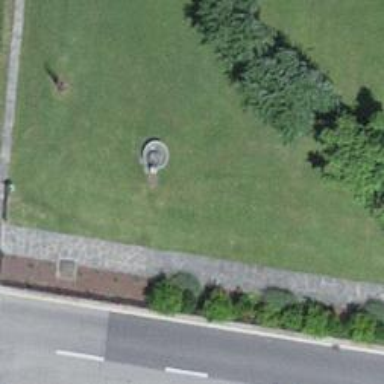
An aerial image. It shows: Beautiful fountain.